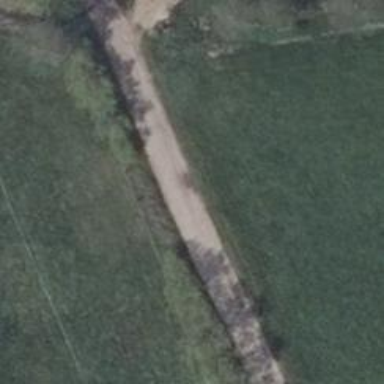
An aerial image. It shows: Sandy track road with grade3 tracktype.